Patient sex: M
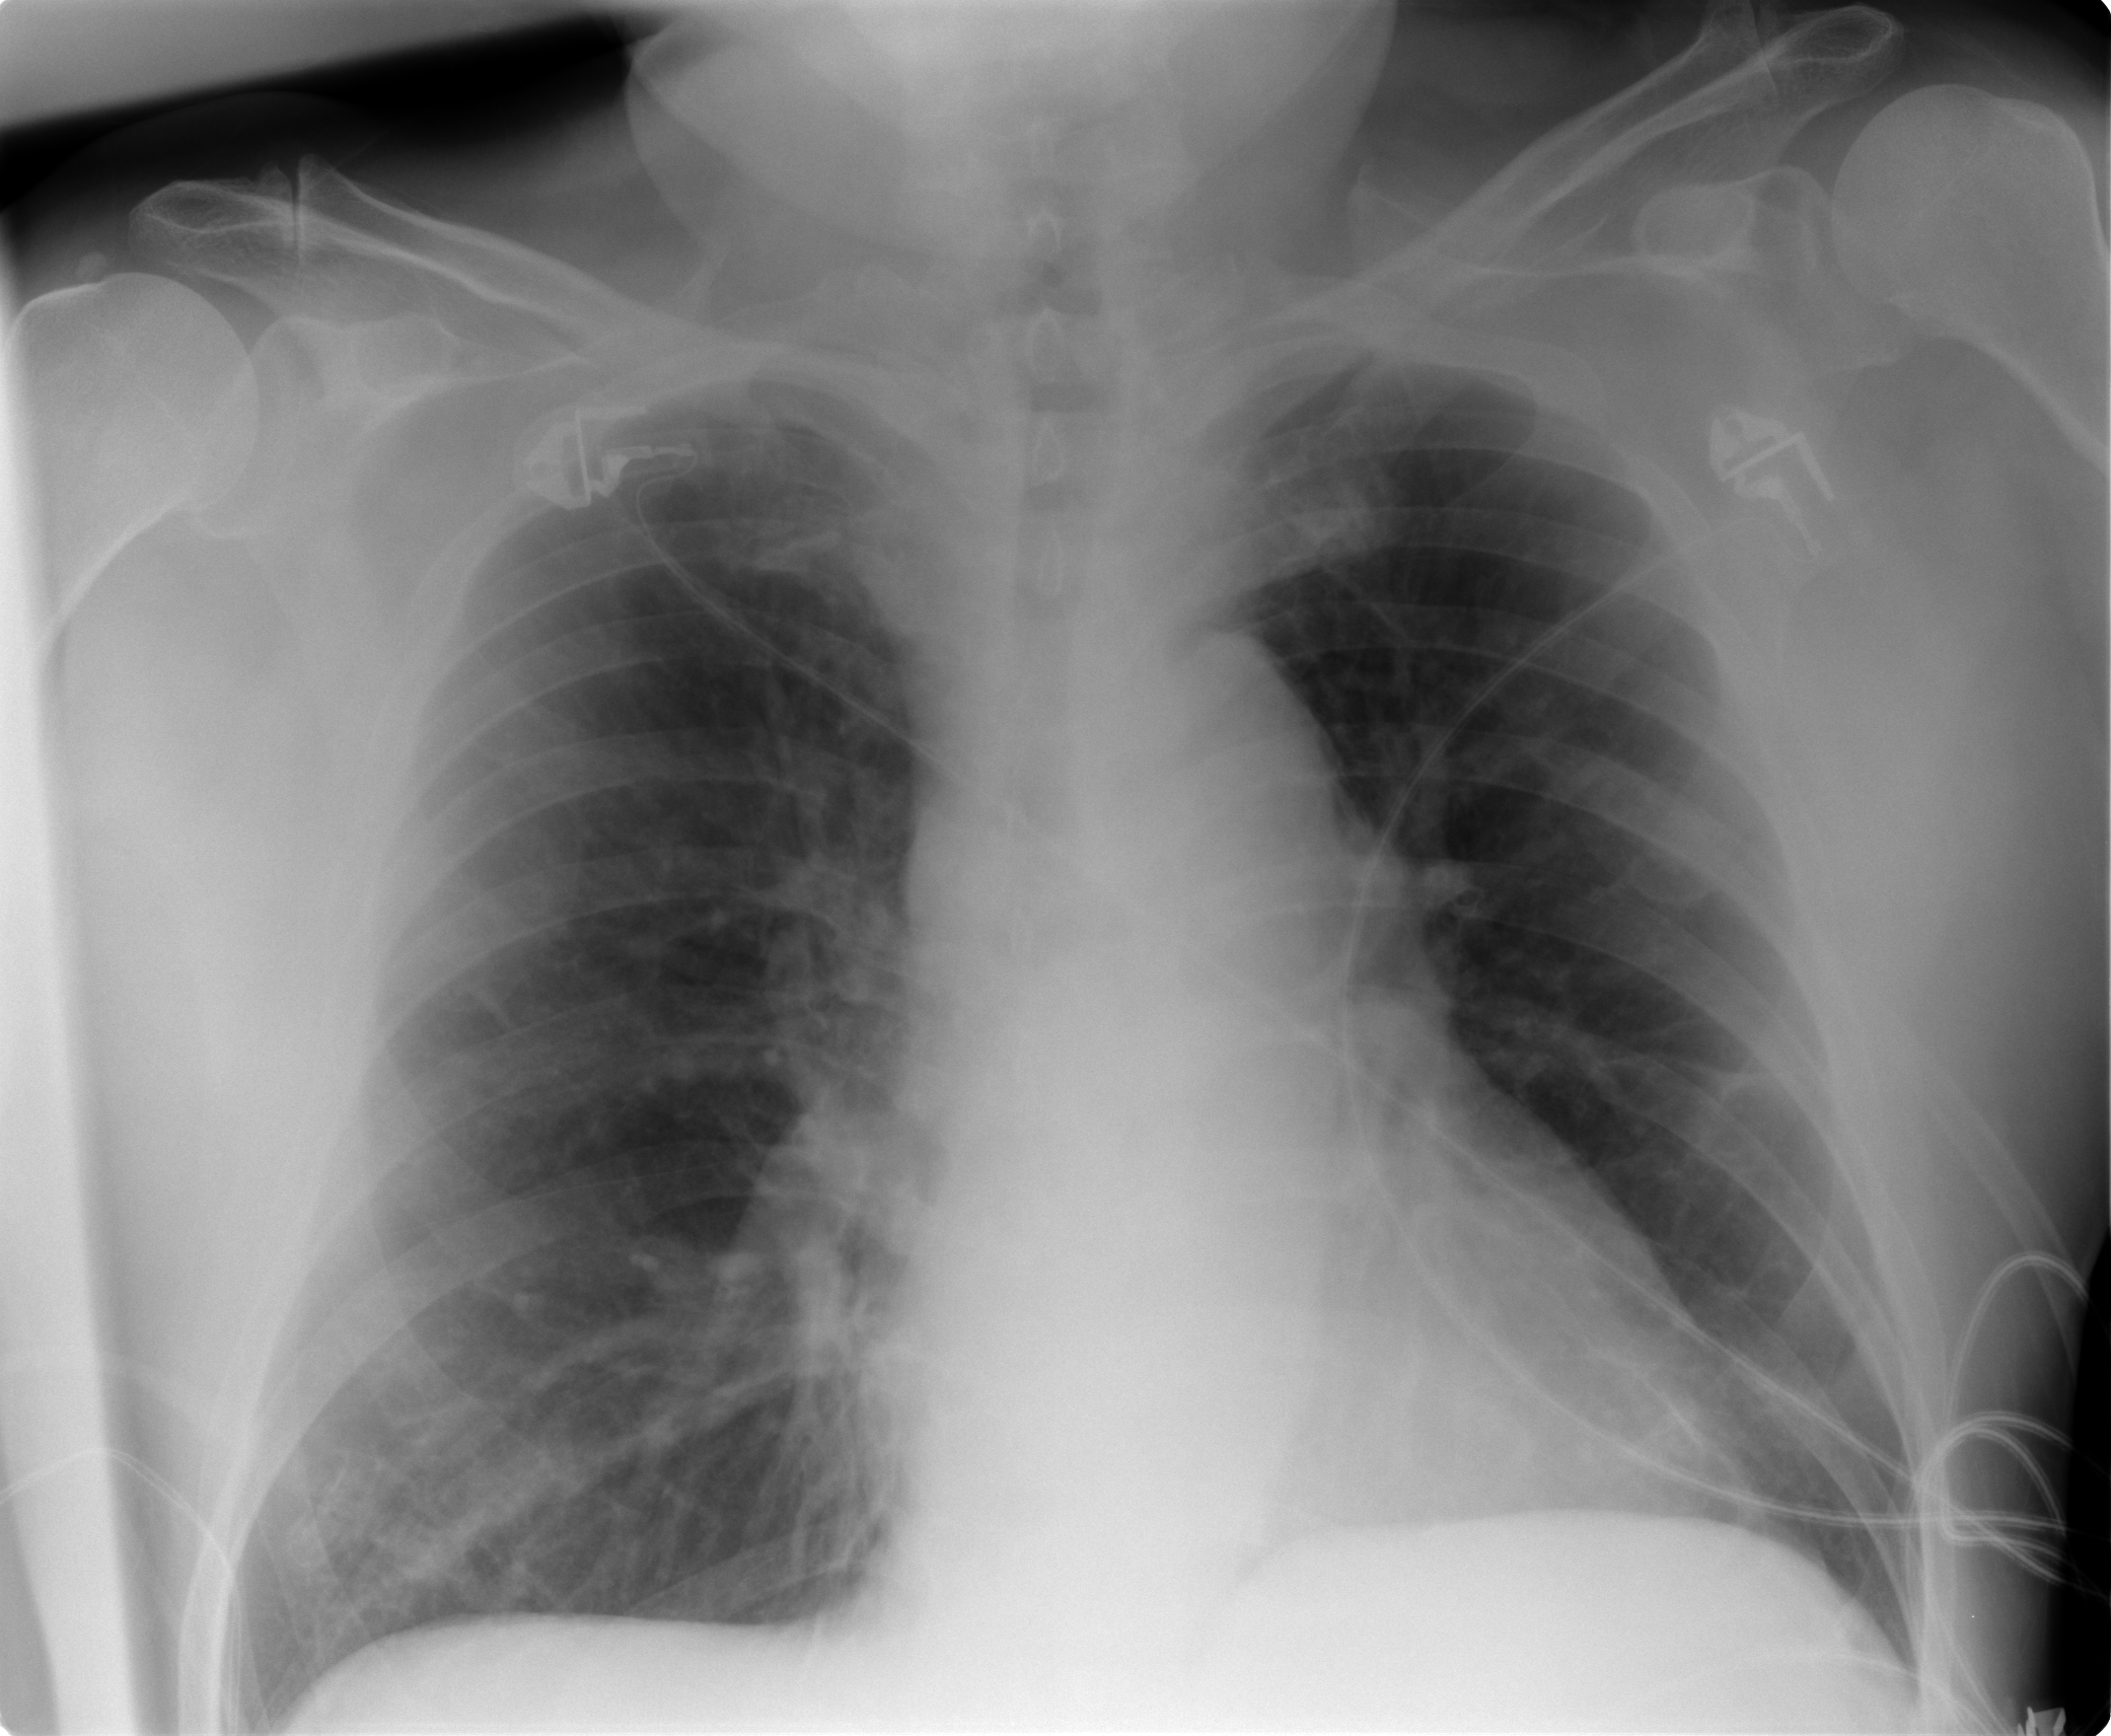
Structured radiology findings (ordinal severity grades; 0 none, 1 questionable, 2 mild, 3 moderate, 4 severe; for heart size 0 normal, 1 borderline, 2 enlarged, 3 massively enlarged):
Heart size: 1
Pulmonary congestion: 1
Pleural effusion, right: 0
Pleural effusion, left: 0
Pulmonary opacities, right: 0
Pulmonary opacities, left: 0
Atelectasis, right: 1
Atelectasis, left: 1